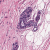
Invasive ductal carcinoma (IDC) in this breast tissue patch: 0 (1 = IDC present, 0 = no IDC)